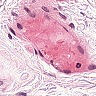
Metastatic tissue present: no